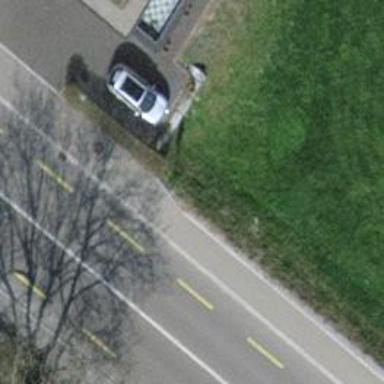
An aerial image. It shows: Hedge barrier.